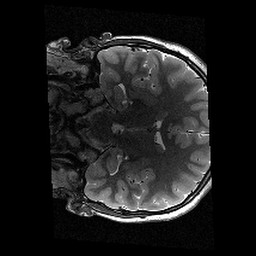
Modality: T2w
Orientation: coronal
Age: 12
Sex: male
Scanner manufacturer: siemens
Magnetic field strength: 3 T
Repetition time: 9.23 s
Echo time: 0.067 s